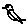
Label: bird